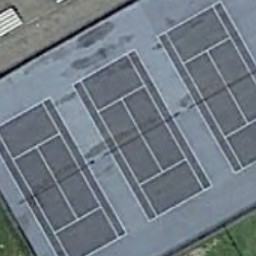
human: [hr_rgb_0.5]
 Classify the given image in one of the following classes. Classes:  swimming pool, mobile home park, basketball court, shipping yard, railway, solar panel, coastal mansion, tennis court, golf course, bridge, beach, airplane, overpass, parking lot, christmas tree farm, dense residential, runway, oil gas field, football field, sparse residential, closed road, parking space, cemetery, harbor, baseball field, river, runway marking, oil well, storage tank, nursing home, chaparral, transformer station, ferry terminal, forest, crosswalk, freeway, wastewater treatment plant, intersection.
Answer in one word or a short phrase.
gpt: tennis court